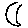
Label: moon